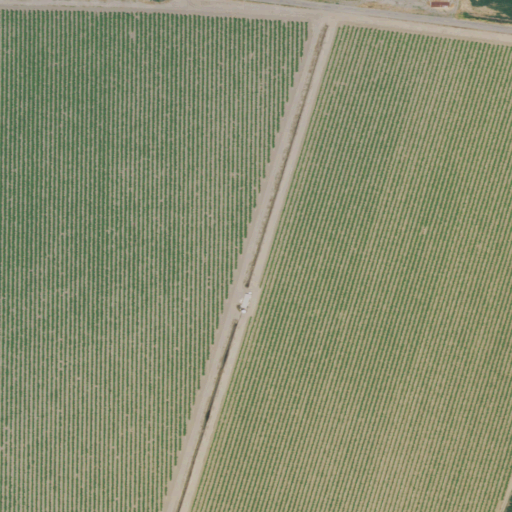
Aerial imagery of island in California named Sutter Island containing cultivated crops, low intensity development, open development, high intensity development, and medium intensity development